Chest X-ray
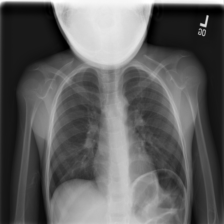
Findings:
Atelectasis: positive
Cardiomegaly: negative
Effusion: negative
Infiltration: negative
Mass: negative
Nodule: negative
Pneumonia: negative
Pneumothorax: negative
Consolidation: negative
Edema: negative
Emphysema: negative
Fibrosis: negative
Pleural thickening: negative
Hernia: negative